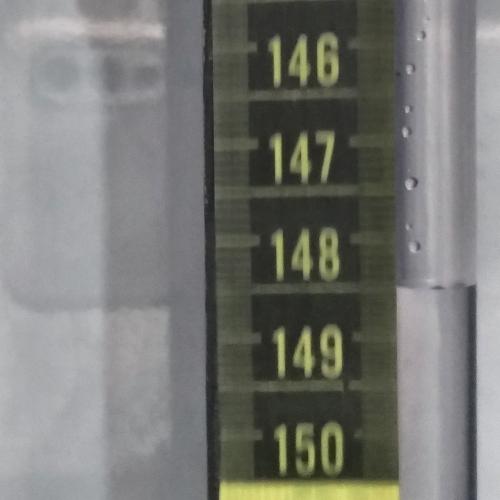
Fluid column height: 148.5 cm